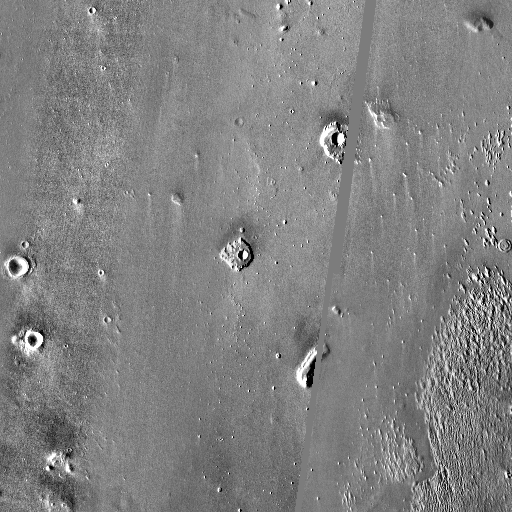
Crater classes present: Background, Other